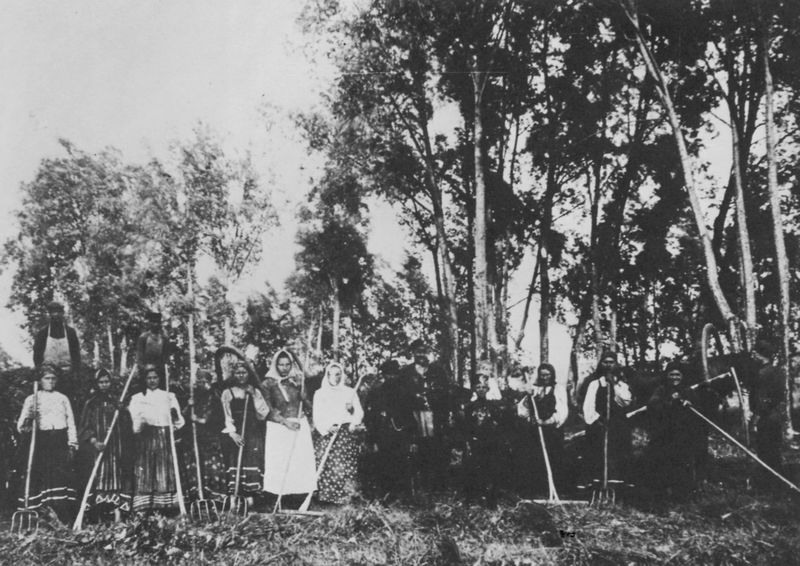
Titel: Landarbeiterinnen und Landarbeiter
Künstler: Russischer Photograph
Schlagwörter: himmel, weiß, bäume, frauen, grau, schwarz, gras, wiese, feld, wald, arbeit, bauern, stock, schürze, arbeiterinnen, bäuerinnen, ernte, feldarbeit, heu, herbst, kopftuch, foto, fotografie, photographie, lichtung, stöcke, wld, photo, stäbe, kopftücher, landwirtschaft, dokumentation, rechen, heugabel, gabeln, einheimische, agrar, gräpe, harke, heuen, heugabeln, landbesitzer, landwirdschft, vorsteher